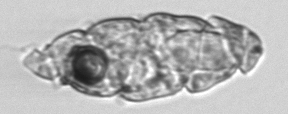
Label: Warnowia